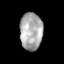
Tissue: prostate
Cell type: T cells
Senescence score: 0.3487
Nuclear area (px): 826
Mean DAPI intensity: 171.038